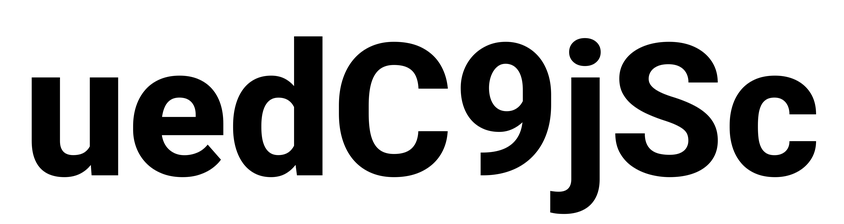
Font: Roboto_ExtraBold